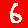
Digit: 6